Breast ultrasound image
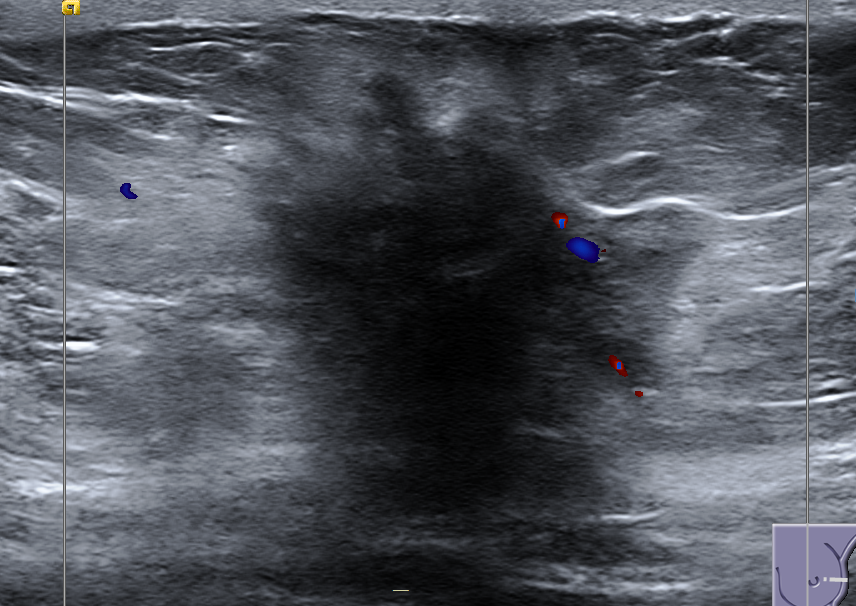
Diagnosis: malignant